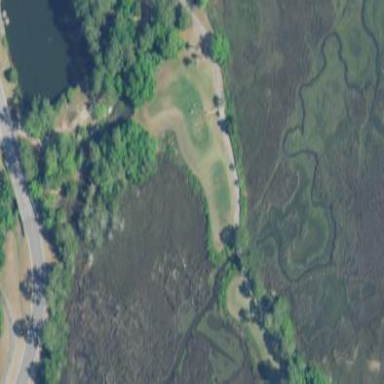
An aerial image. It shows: Area with grass used as rough in golf course.